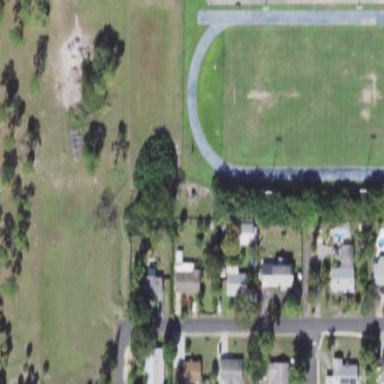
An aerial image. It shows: Athletics track located in leisure land area.